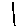
Label: line